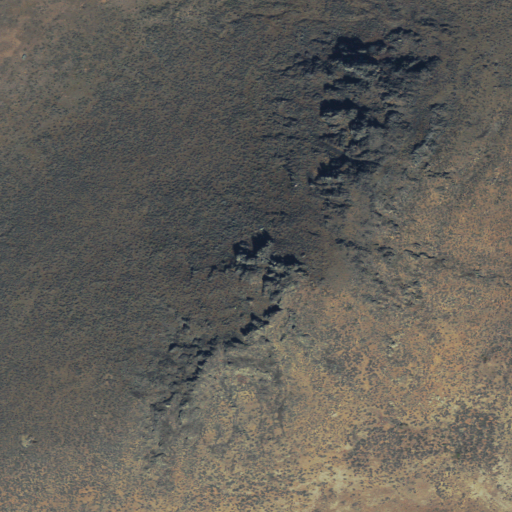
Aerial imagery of mountain in Idaho named Rocky Butte containing shrub and evergreen forest